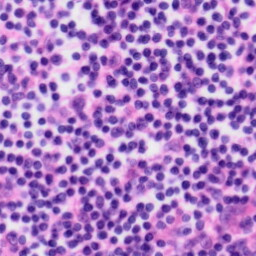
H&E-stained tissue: Tonsil